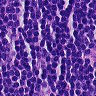
Metastatic tissue present: no